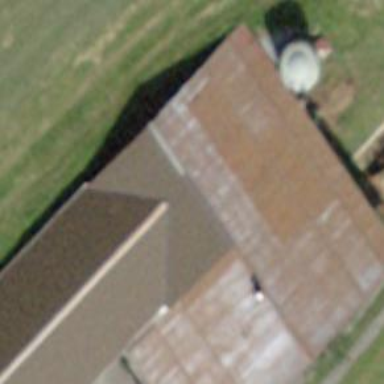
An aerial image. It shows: Farm building.